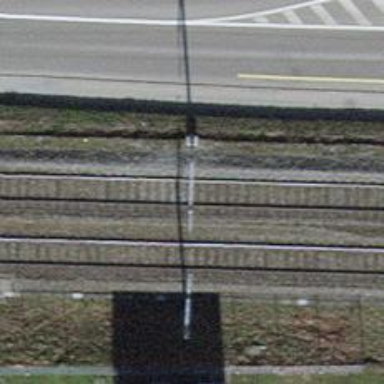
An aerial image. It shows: Solitary milestone along the railway.